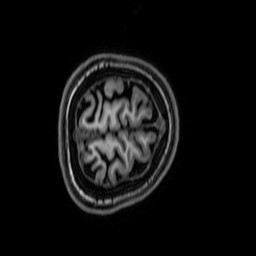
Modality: T1w
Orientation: axial
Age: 20
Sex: female